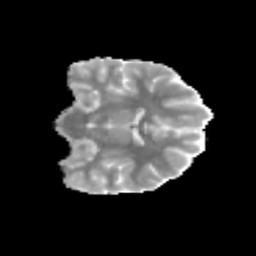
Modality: MD
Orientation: coronal
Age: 12
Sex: female
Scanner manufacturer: siemens
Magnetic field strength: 3 T
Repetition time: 3.8 s
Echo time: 0.07 s